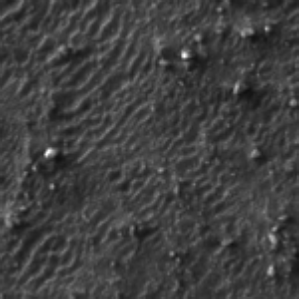
Label: frost